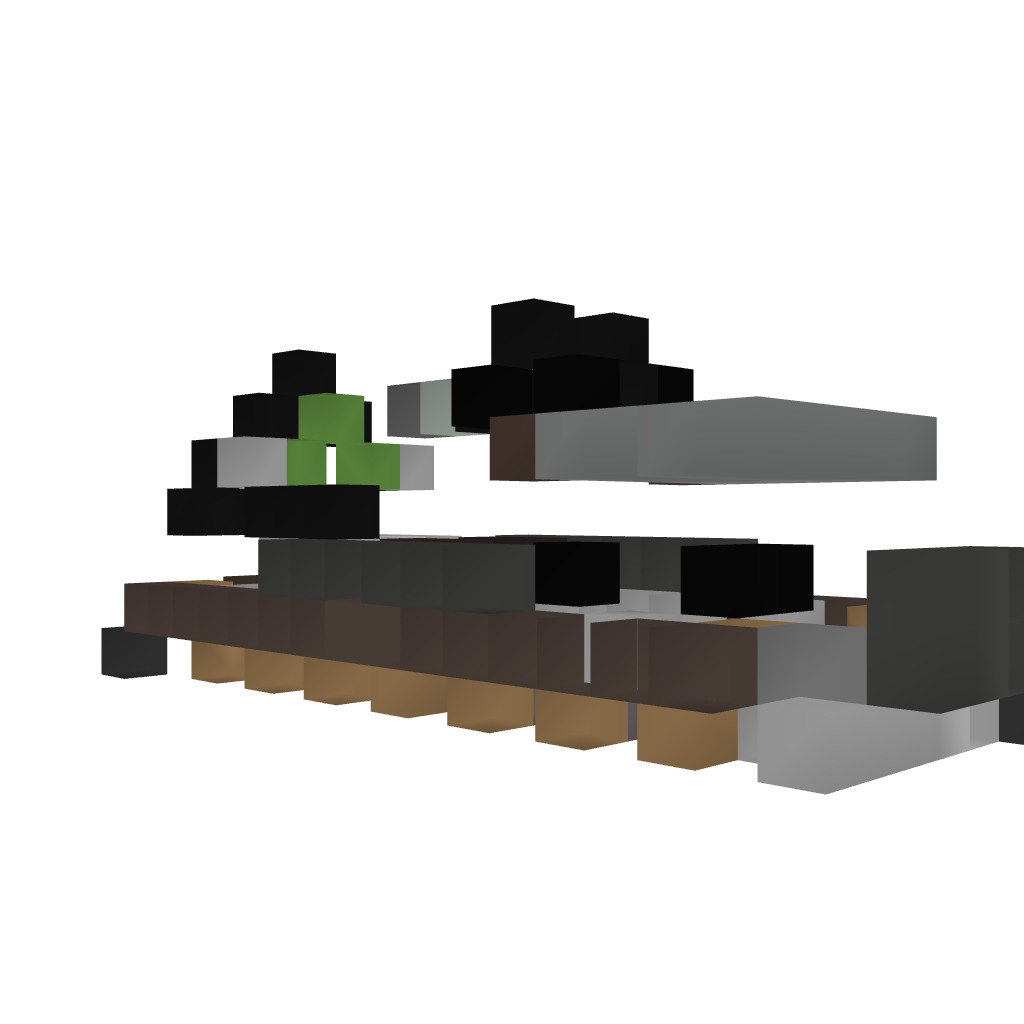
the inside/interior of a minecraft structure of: Fk. Pz. Pfeil